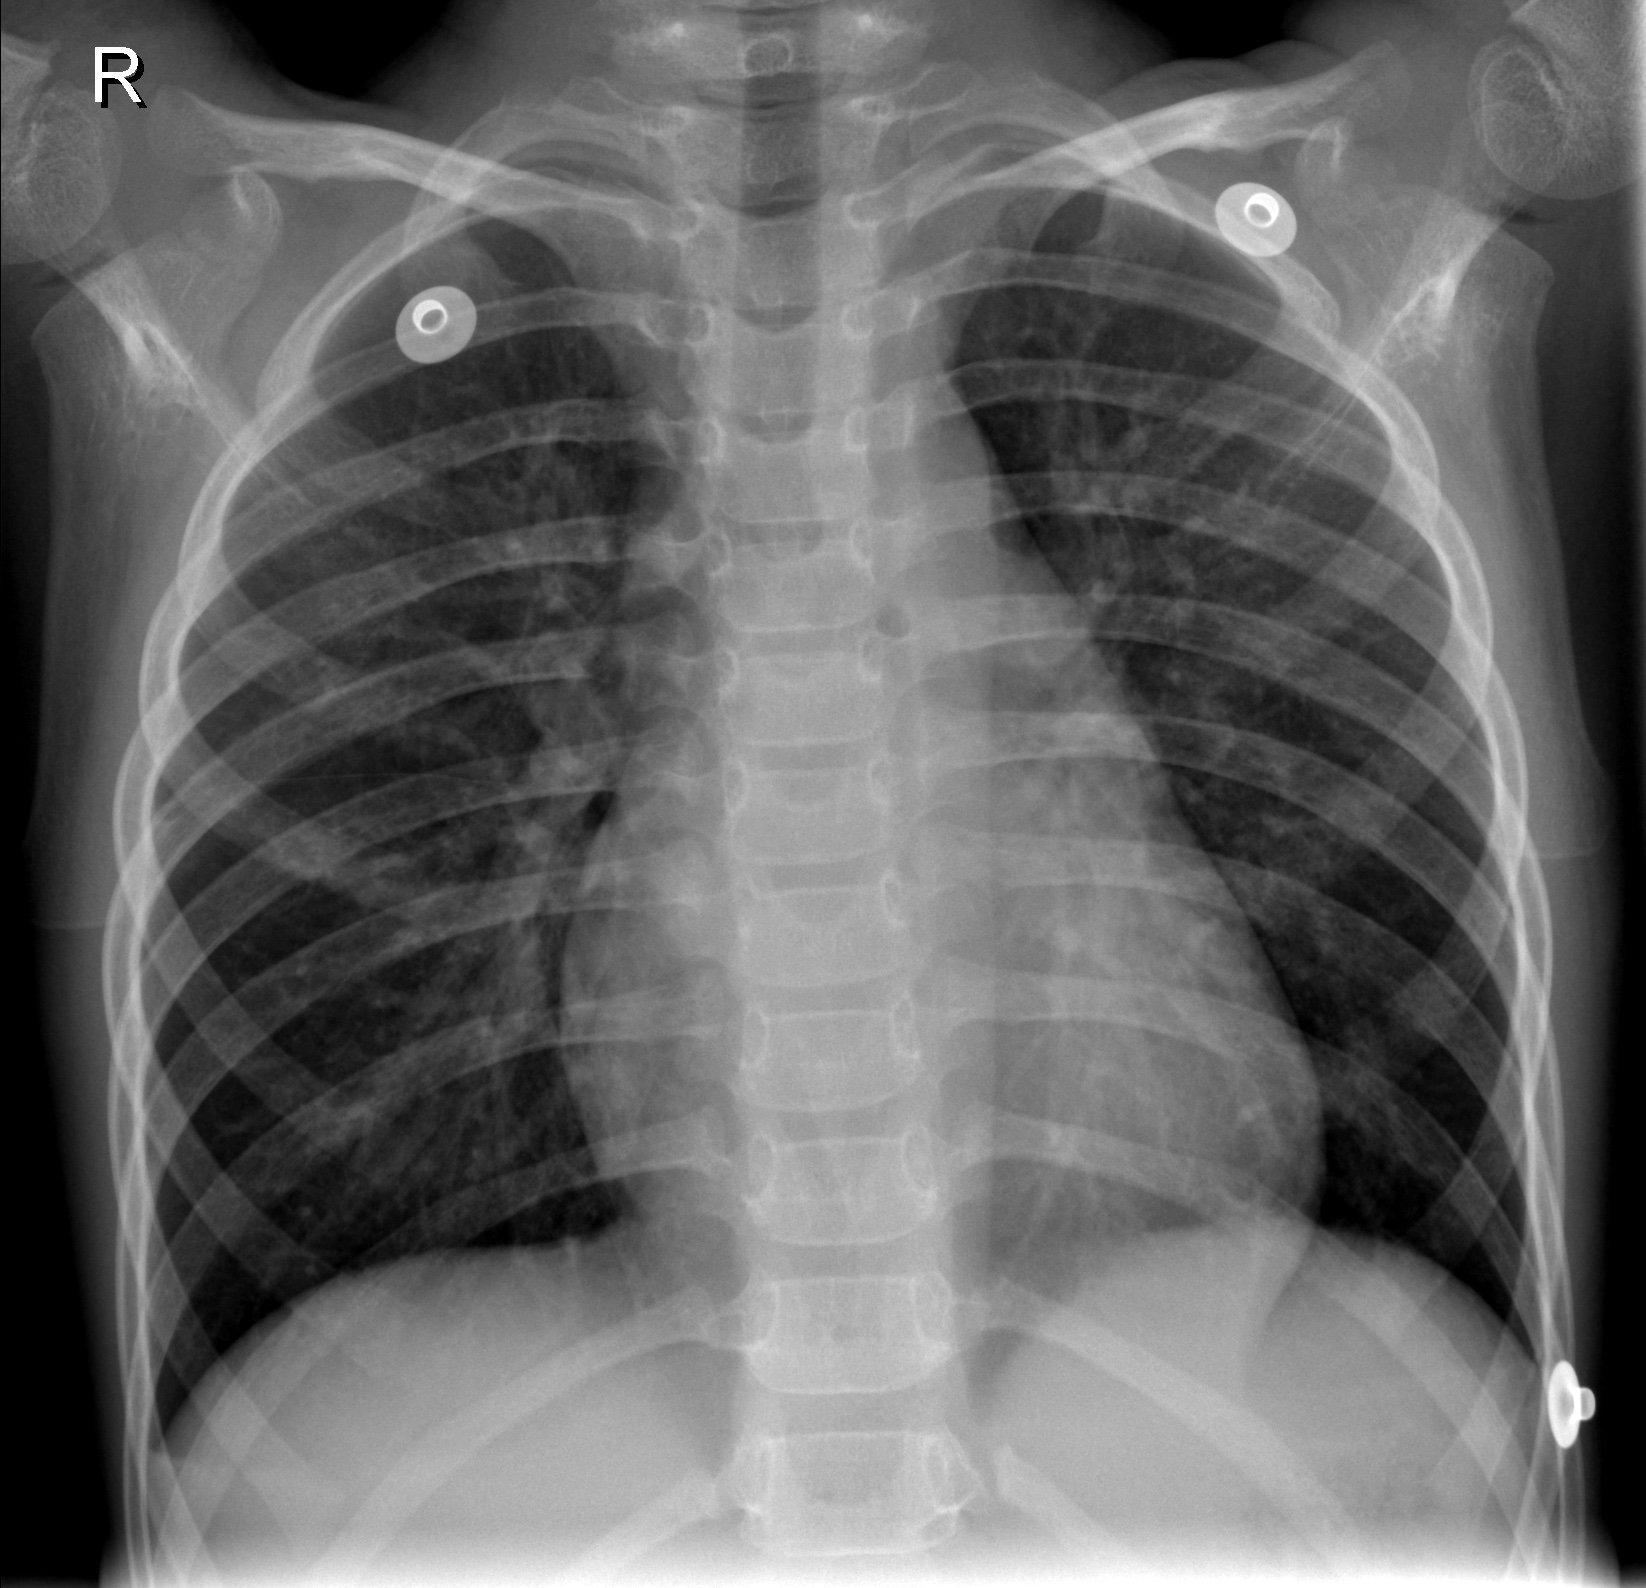
Diagnosis: NORMAL